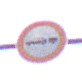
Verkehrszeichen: VerbotPersonenkraftwagenMitAnhaenger
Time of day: Midday
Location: Outdoor (Nature)
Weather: Overcast
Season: Autumn
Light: Natural